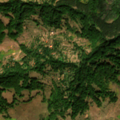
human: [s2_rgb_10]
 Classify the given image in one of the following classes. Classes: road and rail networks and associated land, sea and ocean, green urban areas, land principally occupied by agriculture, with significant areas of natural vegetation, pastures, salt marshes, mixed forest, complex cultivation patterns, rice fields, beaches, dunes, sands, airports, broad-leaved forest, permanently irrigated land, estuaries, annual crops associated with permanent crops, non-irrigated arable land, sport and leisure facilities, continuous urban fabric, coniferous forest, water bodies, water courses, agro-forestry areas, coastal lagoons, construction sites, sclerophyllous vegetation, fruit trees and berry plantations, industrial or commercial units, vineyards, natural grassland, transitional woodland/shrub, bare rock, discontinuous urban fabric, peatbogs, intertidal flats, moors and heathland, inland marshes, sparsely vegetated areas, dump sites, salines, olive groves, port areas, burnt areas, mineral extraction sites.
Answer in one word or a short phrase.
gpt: land principally occupied by agriculture, with significant areas of natural vegetation, broad-leaved forest, coniferous forest, transitional woodland/shrub